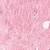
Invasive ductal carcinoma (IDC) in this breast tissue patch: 0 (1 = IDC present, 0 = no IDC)